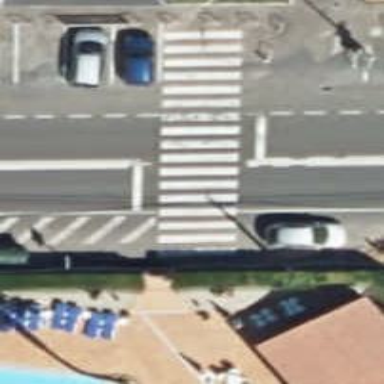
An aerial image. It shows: Marked crossing on the road.